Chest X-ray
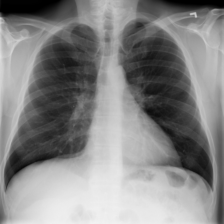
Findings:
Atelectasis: negative
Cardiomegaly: negative
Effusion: negative
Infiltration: negative
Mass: negative
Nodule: negative
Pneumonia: negative
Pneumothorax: negative
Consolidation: negative
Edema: negative
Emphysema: negative
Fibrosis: negative
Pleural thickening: negative
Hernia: negative